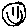
Label: smiley face